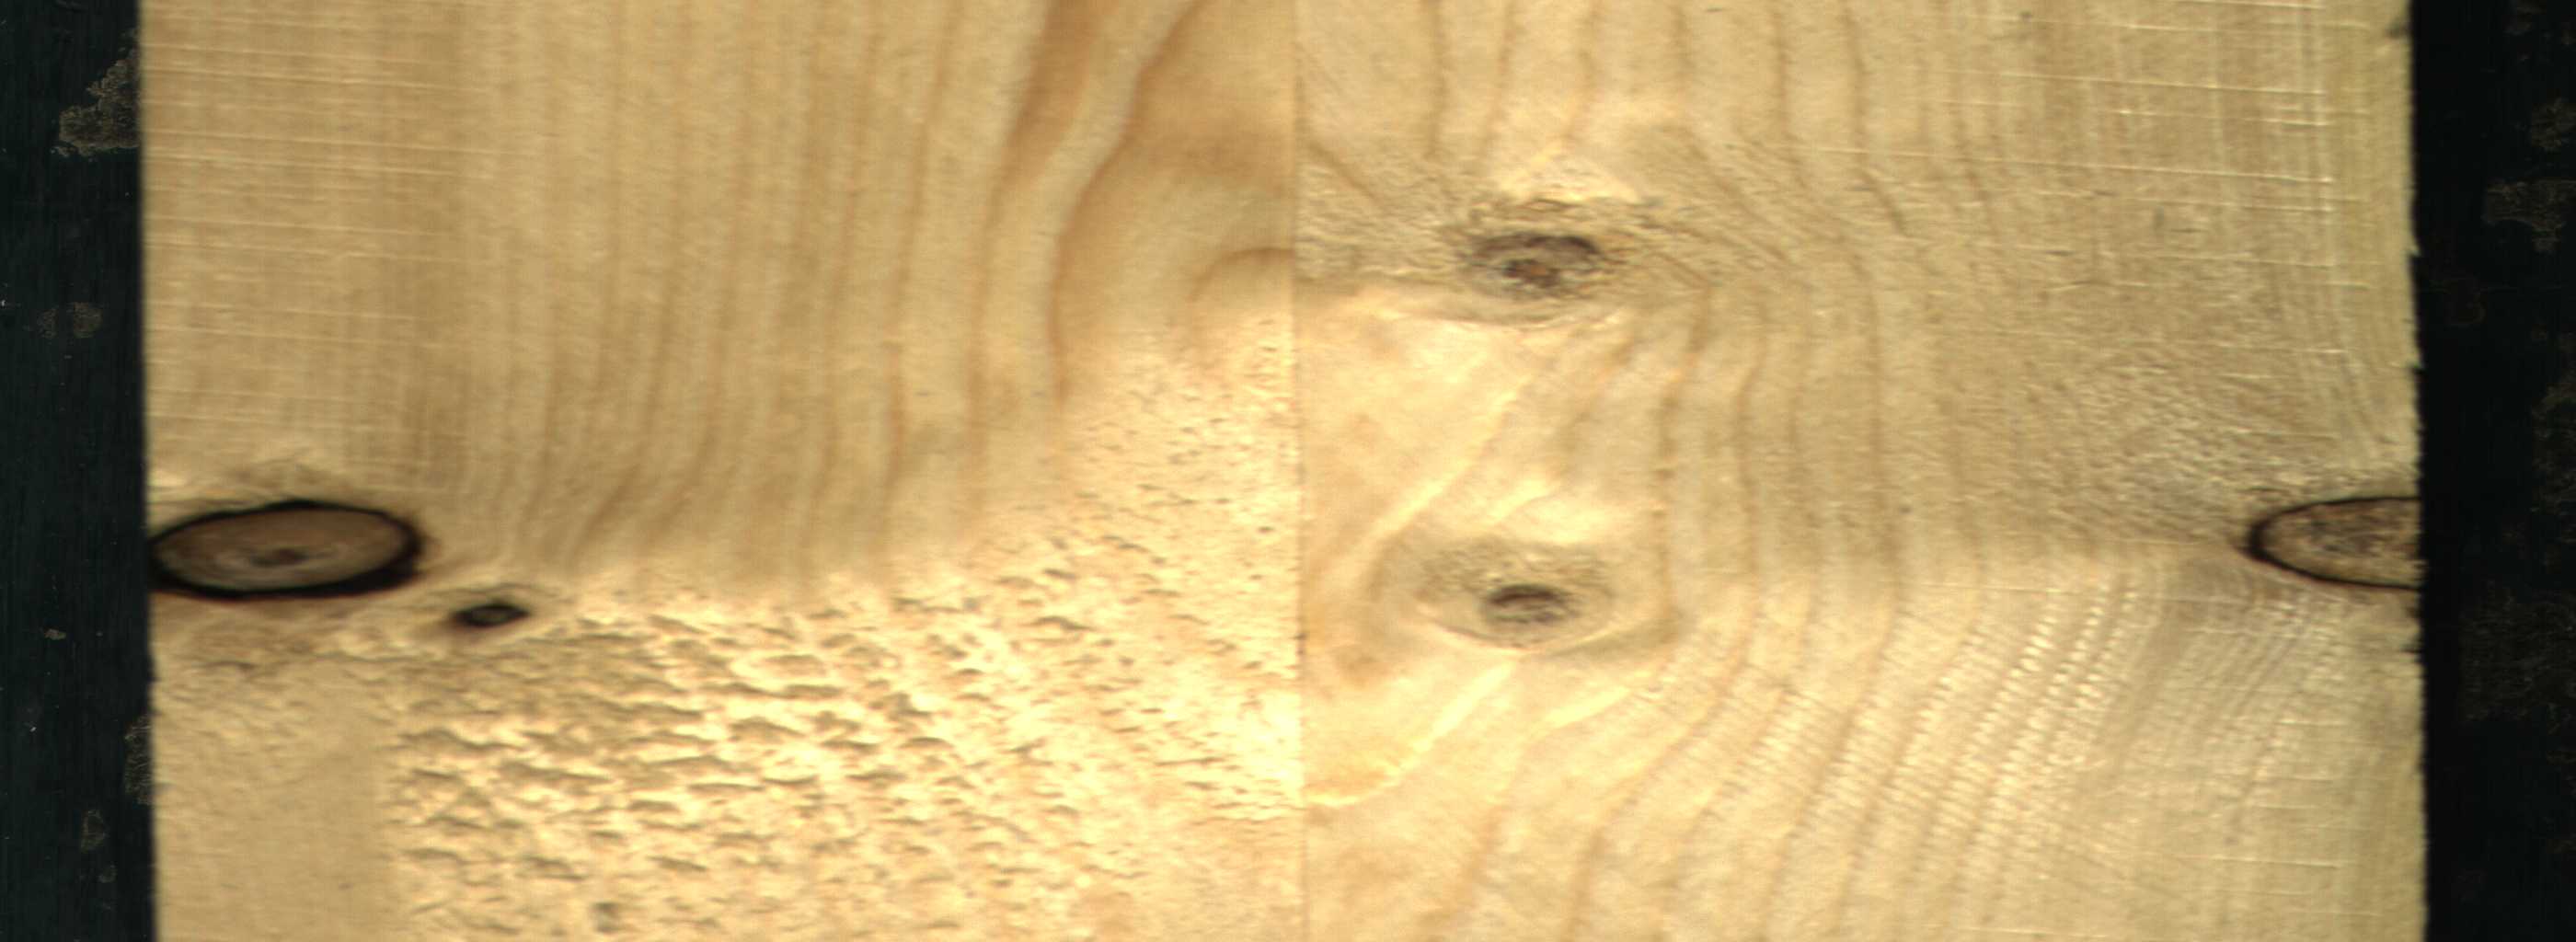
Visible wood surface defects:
Dead_Knot
Dead_Knot
Dead_Knot
Live_Knot
Live_Knot